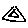
Label: triangle